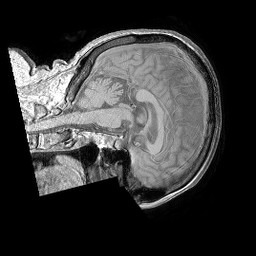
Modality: T1w
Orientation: sagittal
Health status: ill
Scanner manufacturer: philips
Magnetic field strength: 3 T
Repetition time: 0.3787 s
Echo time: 0.002908 s